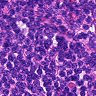
Metastatic tissue present: no